Question: I am trying to help someone get setup running nose tests. They are running into an error I have never seen before. A google search seems to be yielding results for Java, but not Python.
Below is a screenshot of the error:

Any ideas on how to correct this error?
I have tried uninstalling and re-installing Python. I have verified that the settings are correct as well as the parameters for the nose test. The PATH variables for Python are likewise correct.
Not sure what is going on here.
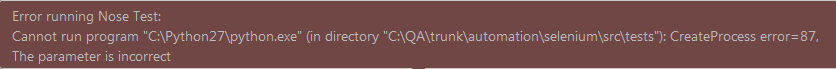
Answer: After trying and failing to run the test from the terminal, I was able to determine that the PATH variables were incorrect after all. I fixed them, and then logged off and back on again, and the issue is fixed.